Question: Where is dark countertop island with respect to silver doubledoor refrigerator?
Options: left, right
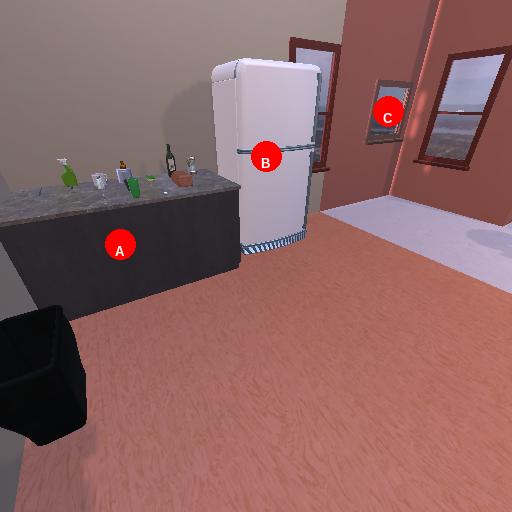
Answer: left